Field crop: tomato
Growth stage: 1
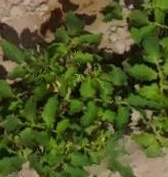
Species: tomato